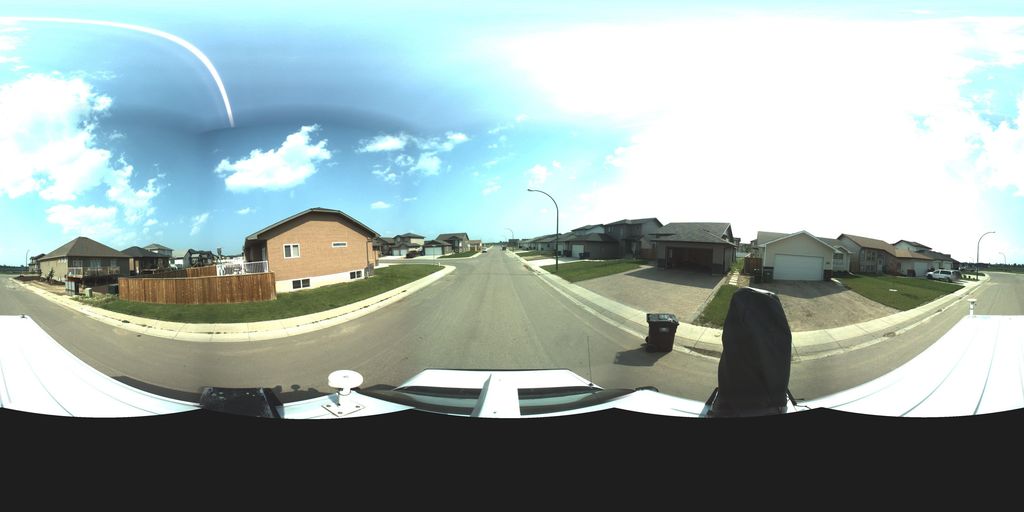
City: saskatoon